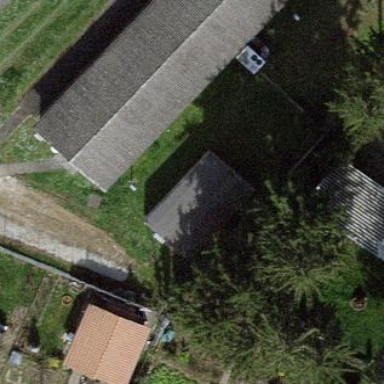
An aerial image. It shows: Shed.